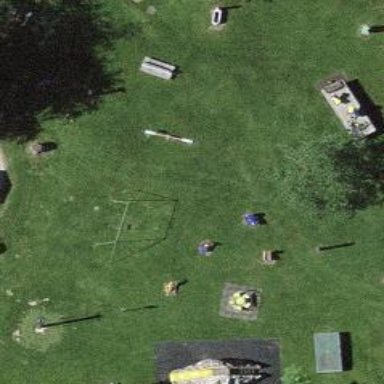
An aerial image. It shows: Playground featuring seesaw.